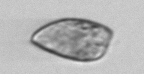
Label: Prorocentrum_dentatum